Question: I have a JSON data which in the following format:
'''
[{
"id": 1,
"children": [{
"id": 7,
"children": [{
"id": 8,
"children": [{
"id": 4
}, {
"id": 5
}, {
"id": 11
}
]
}, {
"id": 9
}
]
}, {
"id": 6
}, {
"id": 10
}
]
}, {
"id": 2,
"children": [{
"id": 3
}, {
"id": 12
}
]
}, {
"id": 13
}
]
'''
The tree for this JSON data is:

I want to loop through all the nodes and extract the "id" of all data maintaining its parent child hierarchy. How can i do this using recursive function.
The idea is to parse the json structure in ruby.
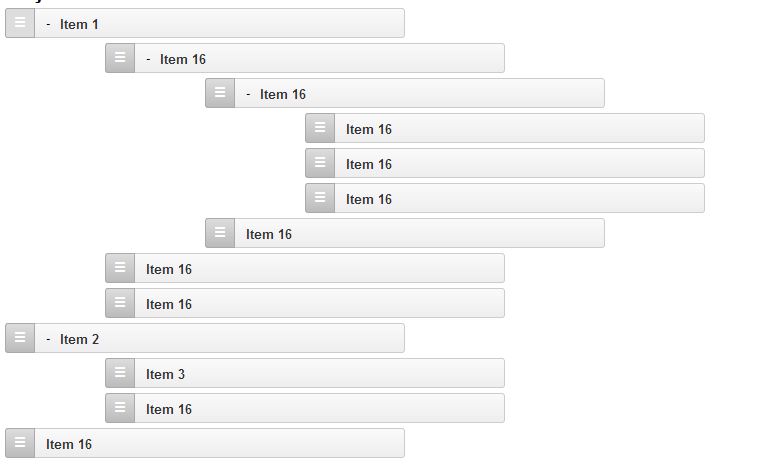
Answer: I just coded a node js code, you can still make it work on a browser in js, but you will need to download the underscore library <URL>.
'''
_und = require('underscore');
data = [{
"id": 1,
"children": [{
"id": 7,
"children": [{
"id": 8,
"children": [{
"id": 4
}, {
"id": 5
}, {
"id": 11
}
]
}, {
"id": 9
}
]
}, {
"id": 6
}, {
"id": 10
}
]
}, {
"id": 2,
"children": [{
"id": 3
}, {
"id": 12
}
]
}, {
"id": 13
}
]
function parse_tree_2(n) {
return(_und.map(n, parse_tree));
}
function parse_tree(n) {
if (n['children']) {
return({id: n['id'], children: parse_tree_2(n['children'])});
} else {
return({id: n['id']});
}
}
result = _und.map(data, parse_tree);
console.log("Result: %j", result);
'''
You can put that into a file, and execute it with node (by download underscore with ).
On plain js it would be something like:
'''
<script type="text/javascript" src="http://underscorejs.org/underscore-min.js"></script>
<script type="text/javascript">
data = [{
"id": 1,
"children": [{
"id": 7,
"children": [{
"id": 8,
"children": [{
"id": 4
}, {
"id": 5
}, {
"id": 11
}
]
}, {
"id": 9
}
]
}, {
"id": 6
}, {
"id": 10
}
]
}, {
"id": 2,
"children": [{
"id": 3
}, {
"id": 12
}
]
}, {
"id": 13
}
]
function parse_tree_2(n) {
return(_.map(n, parse_tree));
}
function parse_tree(n) {
if (n['children']) {
return({id: n['id'], children: parse_tree_2(n['children'])});
} else {
return({id: n['id']});
}
}
result = _.map(data, parse_tree);
console.log("Result: %j", result);
</script>
'''
---
Ruby code:
'''
require 'json'
data = <<EOF
[{
"id": 1,
"children": [{
"id": 7,
"children": [{
"id": 8,
"children": [{
"id": 4
}, {
"id": 5
}, {
"id": 11
}
]
}, {
"id": 9
}
]
}, {
"id": 6
}, {
"id": 10
}
]
}, {
"id": 2,
"children": [{
"id": 3
}, {
"id": 12
}
]
}, {
"id": 13
}
]
EOF
json = JSON.parse(data)
def parse_tree(n)
if n["children"]
{id: n["id"], children: n['children'].map {|c| parse_tree(c)} }
else
{id: n["id"]}
end
end
result = json.map {|n| parse_tree(n) }
puts result
'''